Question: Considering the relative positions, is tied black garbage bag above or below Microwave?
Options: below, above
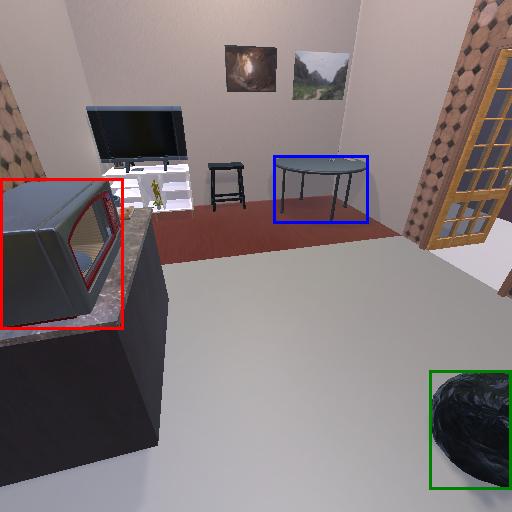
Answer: below